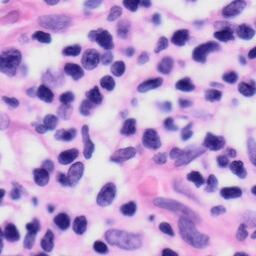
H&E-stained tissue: Skin